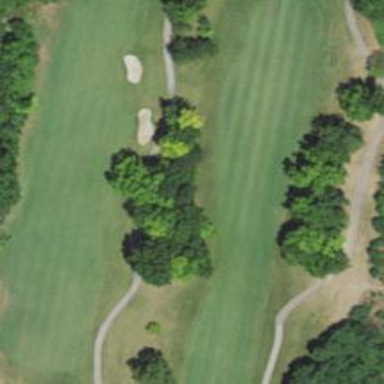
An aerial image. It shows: Service road used as golf cart path.